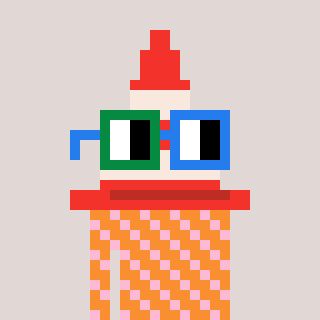
a pixel art character with square green and blue glasses, a cone-shaped head and a orange-colored body on a warm background